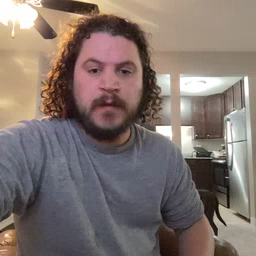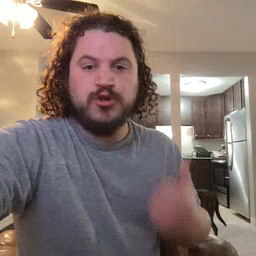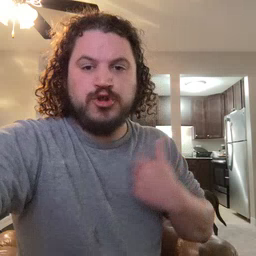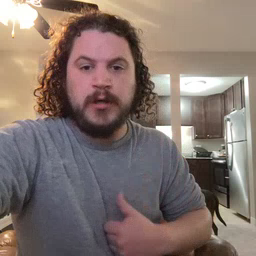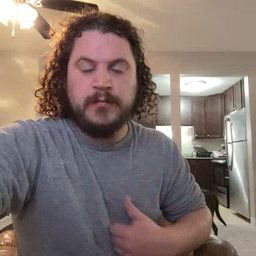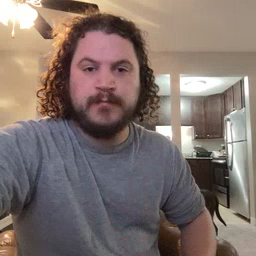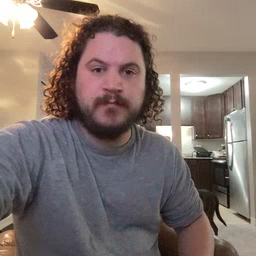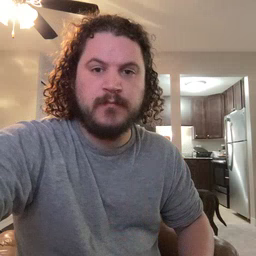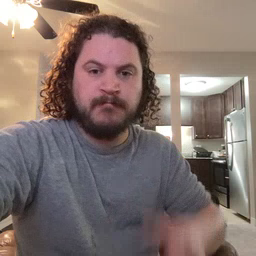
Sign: jacket